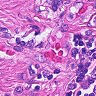
Metastatic tissue present: no